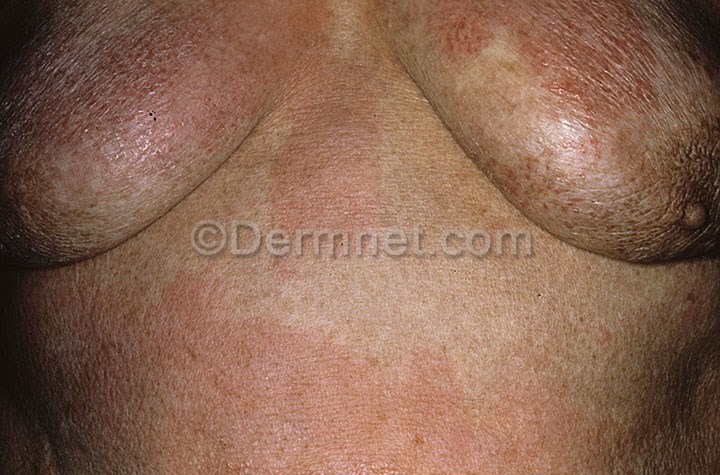
Disease: Actinic Keratosis Basal Cell Carcinoma and other Malignant Lesions